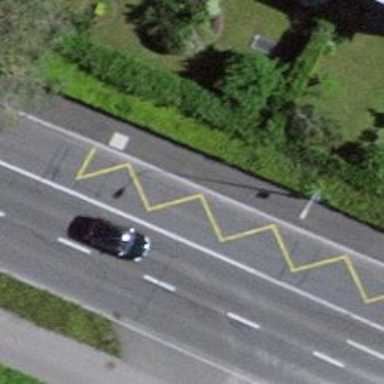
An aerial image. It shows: Bus stop with designated public transport stop position.